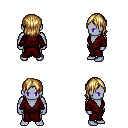
a pixel art fantasy rpg character, male body template, dark elf, purple skin, red robe, metal pants, blonde long bangs hairstyle, four views (front, back, left, right), 2x2 character sprite sheet, small pixel art, hard edges, no anti-aliasing